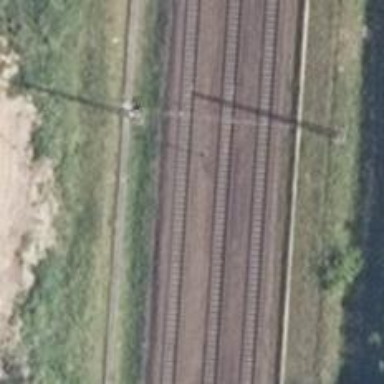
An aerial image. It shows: Railway signal.